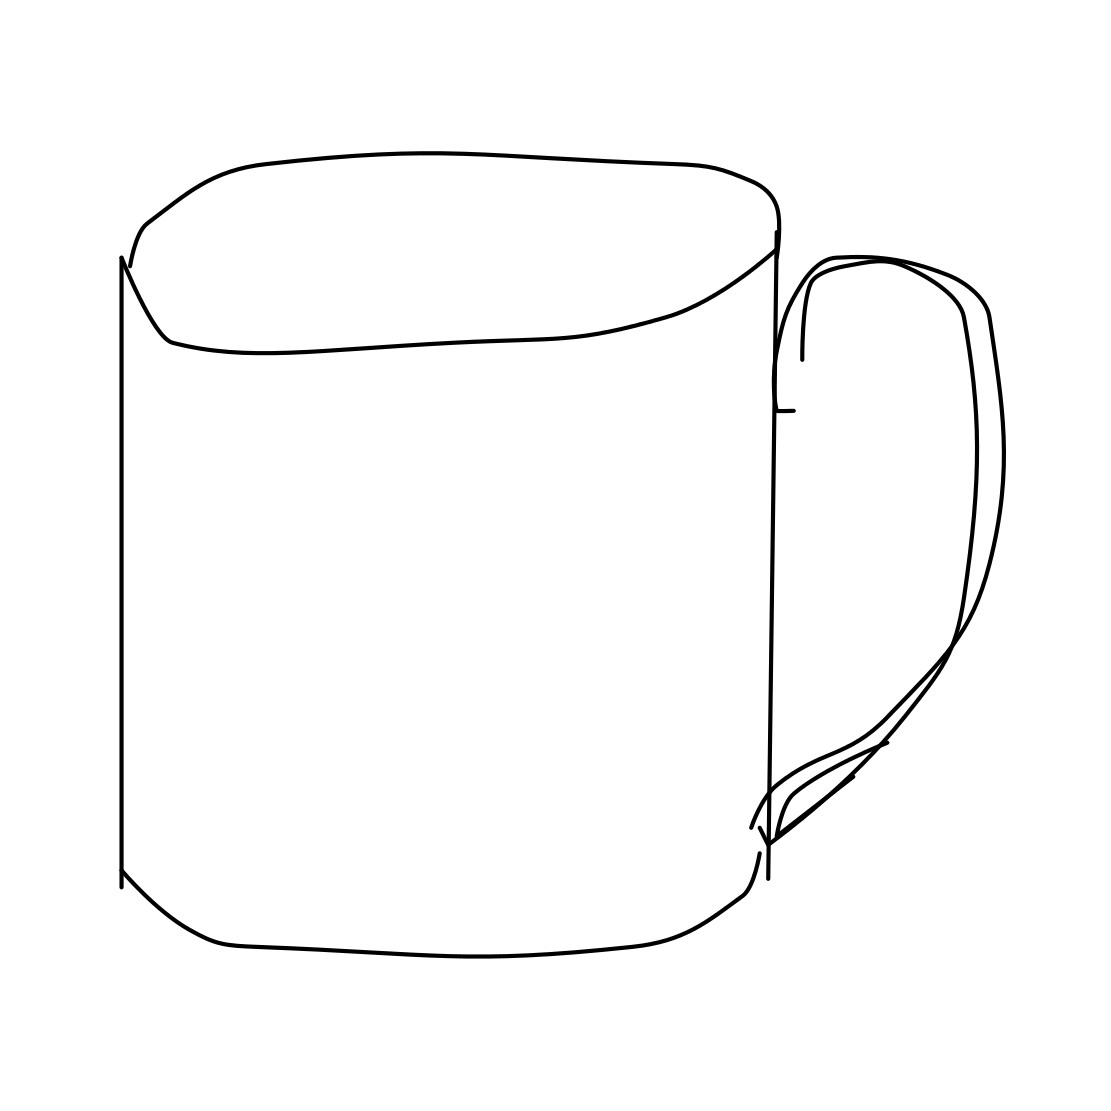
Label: cup